Question: I'm trying to align the percent frequency of each bar in my clustered bar chart. Right now, my chart looks like this:

Here's the code as well:
'''
ggplot(graph_data, aes(x, Freq)) +
geom_bar(aes(fill = Pref), position = 'dodge', stat = 'identity') +
geom_text(aes(label = sprintf("%.0f%%", round(Freq/sum(Freq) * 100))),
hjust = -0.25) +
labs(list(x = attr(graph_data, 'seg_label'),
y = 'Frequency',
title = paste('Q:', attr(graph_data, 'question')))) +
scale_y_continuous(limits = c(0, 1.2 * max(graph_data$Freq))) +
guides(fill = F) +
coord_flip() +
annotate("text", x = Inf, y = Inf,
label = paste0("N = ", sum(graph_data$Freq)),
hjust = 1.5, vjust = 1.5)
'''
I think the issue can be solved on this snippet of code, but I'm not sure how:
'''
geom_text(aes(label = sprintf("%.0f%%", round(Freq/sum(Freq) * 100))), hjust = -0.25)
'''
Any help would be greatly appreciated!
Edit: Here's a sample of my data's structure as well:
'''
df <- data.frame(x = rep(c('1824', '2534', '3544'), 3),
Pref = rep(c('low', 'neutral', 'high')),
Freq = 1:9 * 10)
'''
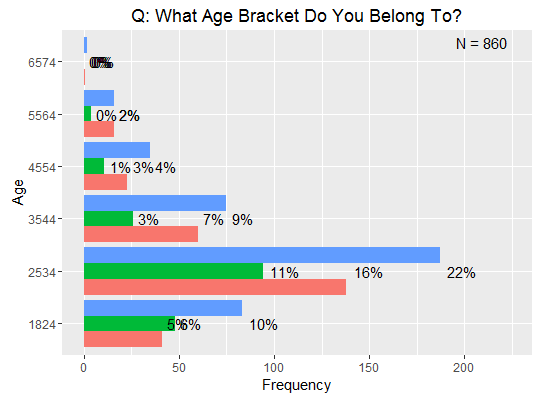
Answer: As mentioned in the comments I think this is a duplicate of <URL>.
But I did it now, so I'll include the code.
'''
ggplot(df, aes(x, Freq, fill = Pref)) +
geom_bar(position = 'dodge', stat = 'identity') +
geom_text(aes(label = sprintf("%.0f%%", round(Freq/sum(Freq) * 100))),
position = position_dodge(width = 0.9), hjust = -0.25) +
labs(list(x = attr(df, 'seg_label'),
y = 'Frequency',
title = paste('Q:', attr(df, 'question')))) +
scale_y_continuous(limits = c(0, 1.2 * max(df$Freq))) +
guides(fill = F) +
coord_flip()
'''
You need to put 'fill' in the original 'aes' so the that 'geom_text' knows which label to dodge by which amount.
<URL>